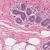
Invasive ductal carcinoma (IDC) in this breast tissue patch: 0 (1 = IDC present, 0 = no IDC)